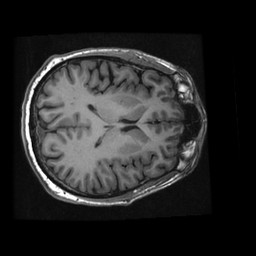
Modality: T1w
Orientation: axial
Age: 36
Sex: male
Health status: healthy
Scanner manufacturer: ge
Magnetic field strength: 3 T
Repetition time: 0.008372 s
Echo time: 0.003116 s